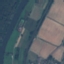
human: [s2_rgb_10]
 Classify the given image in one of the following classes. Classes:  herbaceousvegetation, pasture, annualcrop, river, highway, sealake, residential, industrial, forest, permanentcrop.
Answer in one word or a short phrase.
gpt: River